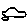
Label: car